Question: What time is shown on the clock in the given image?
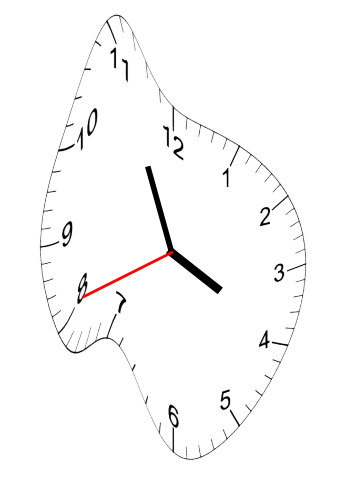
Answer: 03:55:41